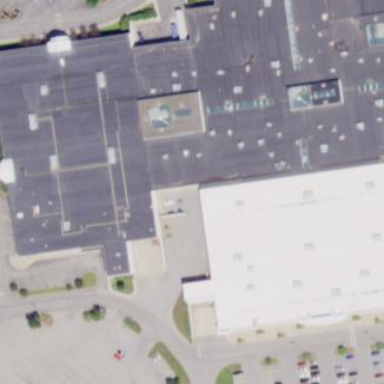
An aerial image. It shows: Department store.